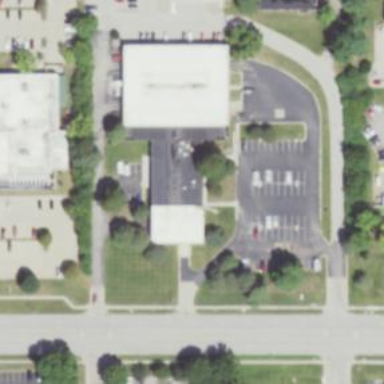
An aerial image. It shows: Building.